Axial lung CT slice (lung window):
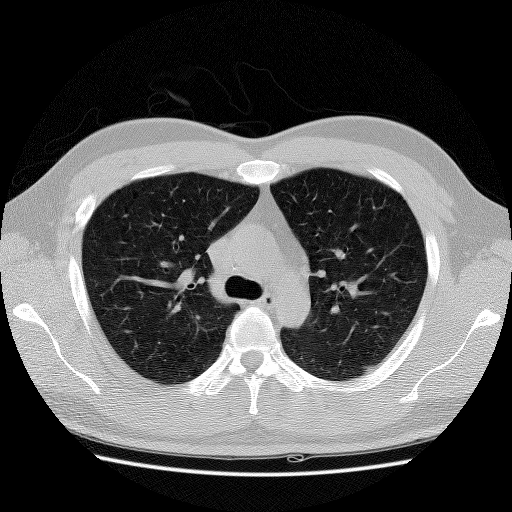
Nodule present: no